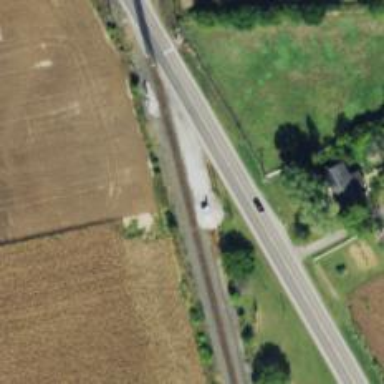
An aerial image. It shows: Site related to railway infrastructure.